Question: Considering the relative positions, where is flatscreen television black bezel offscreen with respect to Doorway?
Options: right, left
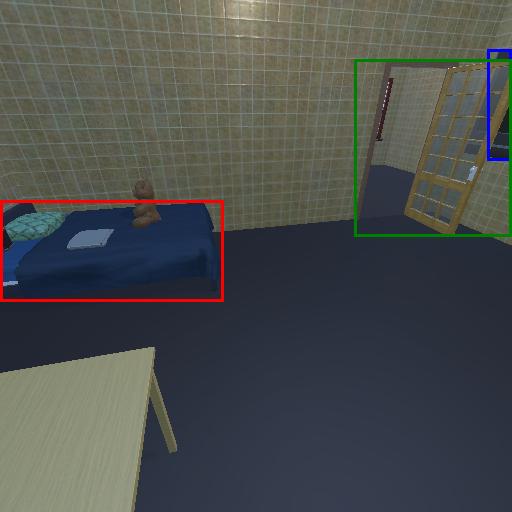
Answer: right